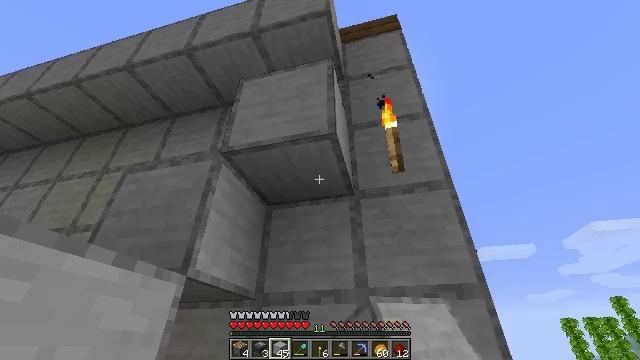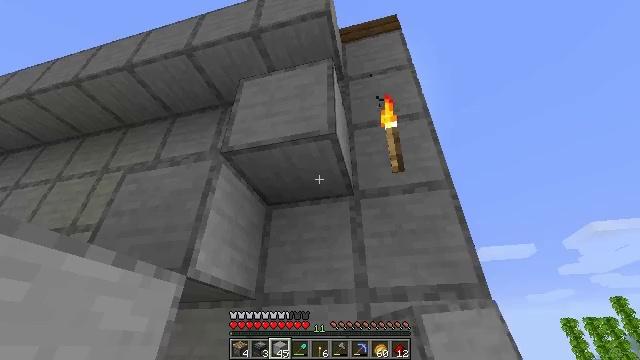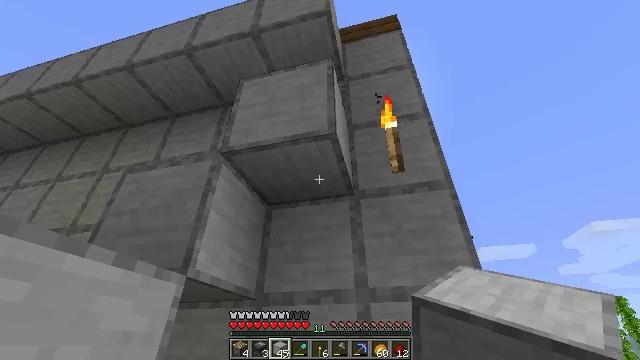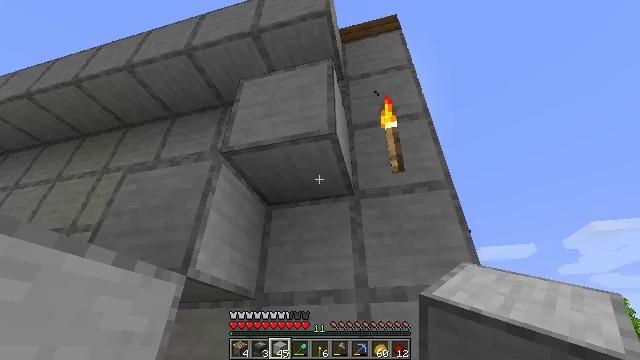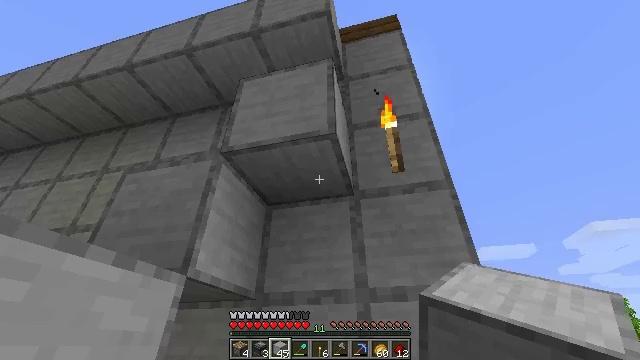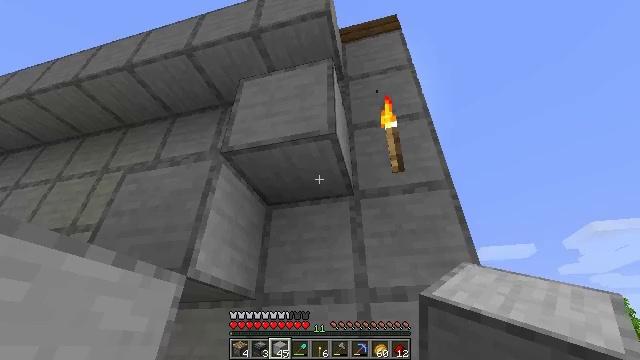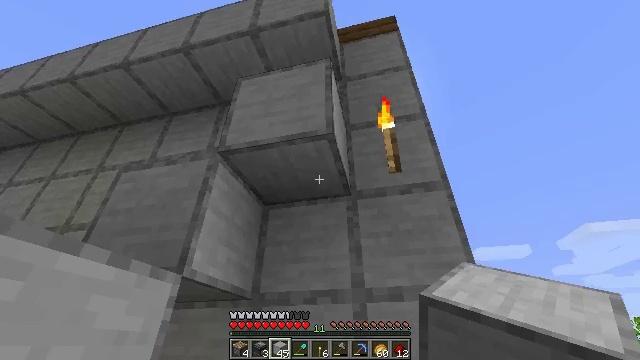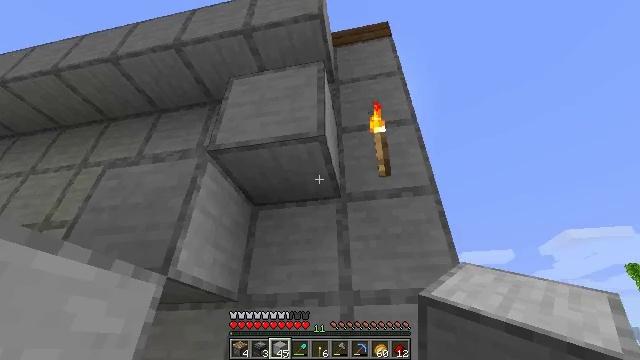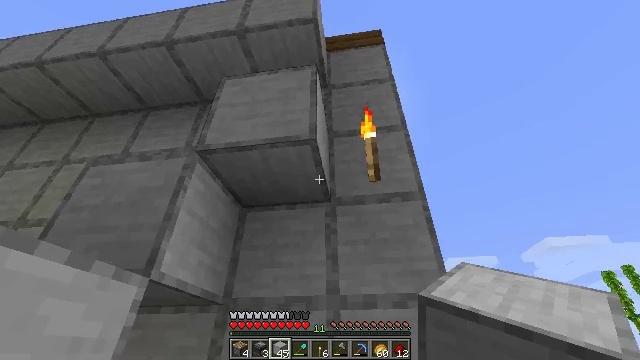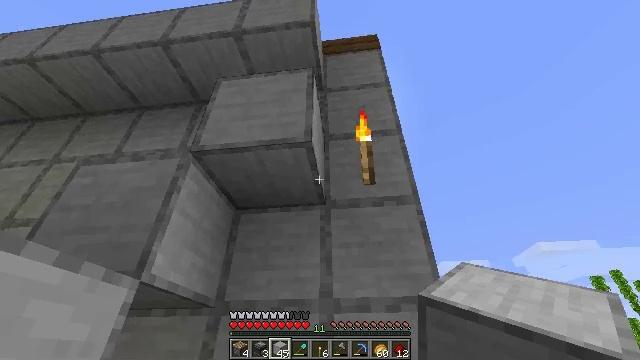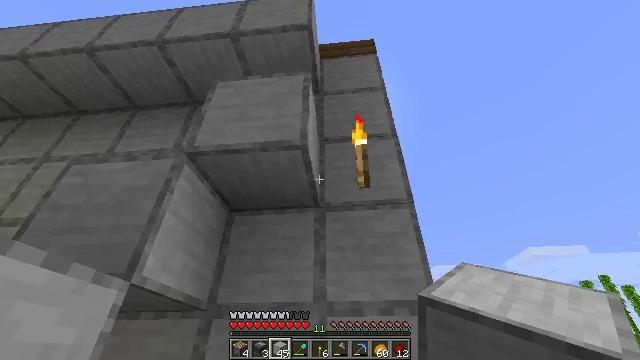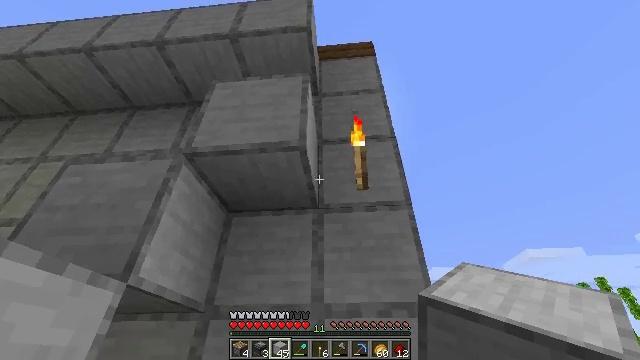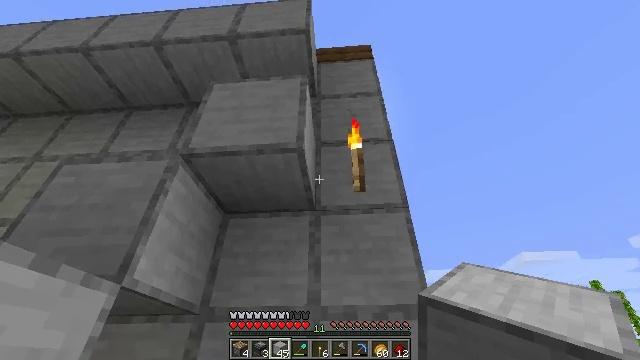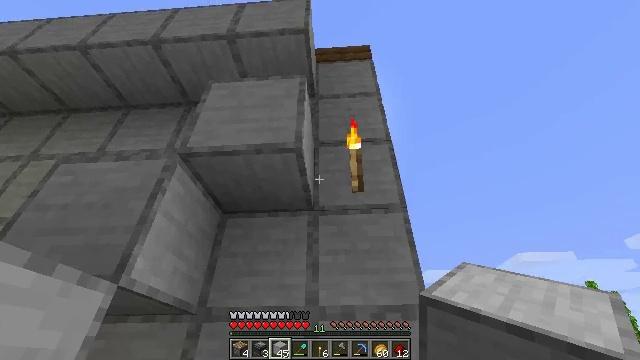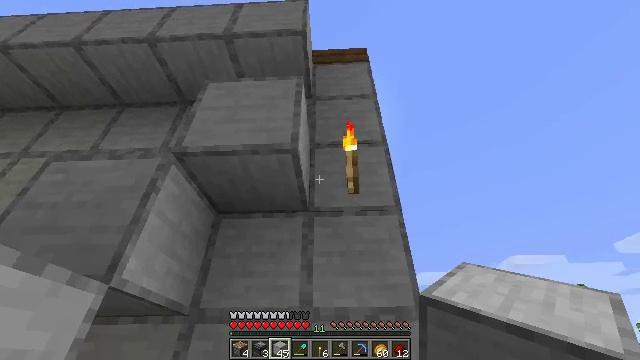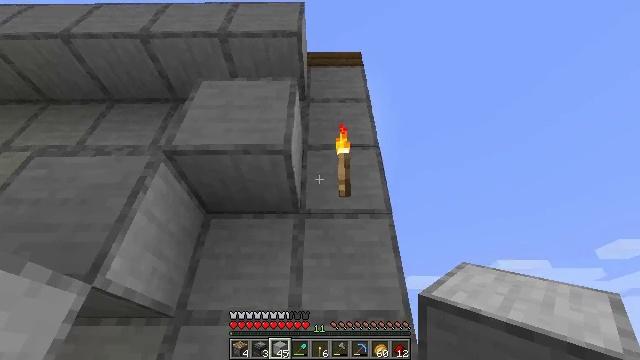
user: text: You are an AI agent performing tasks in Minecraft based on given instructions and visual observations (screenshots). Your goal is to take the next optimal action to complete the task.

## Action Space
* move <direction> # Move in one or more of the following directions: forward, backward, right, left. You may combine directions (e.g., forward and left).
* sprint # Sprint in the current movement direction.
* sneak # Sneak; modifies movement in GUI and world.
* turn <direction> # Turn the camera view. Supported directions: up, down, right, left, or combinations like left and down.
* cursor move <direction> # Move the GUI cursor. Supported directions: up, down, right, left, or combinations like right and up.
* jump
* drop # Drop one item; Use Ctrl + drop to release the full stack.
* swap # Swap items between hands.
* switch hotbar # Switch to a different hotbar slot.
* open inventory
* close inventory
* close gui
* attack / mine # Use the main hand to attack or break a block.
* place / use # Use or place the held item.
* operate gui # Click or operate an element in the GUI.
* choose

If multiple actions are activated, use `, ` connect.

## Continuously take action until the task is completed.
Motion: motion action
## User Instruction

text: Gather smooth stone from the ground.
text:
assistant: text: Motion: no_op
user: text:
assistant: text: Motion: no_op
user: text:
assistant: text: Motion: no_op
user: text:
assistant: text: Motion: no_op
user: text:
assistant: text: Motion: no_op
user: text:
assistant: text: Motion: no_op
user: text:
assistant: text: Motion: turn right
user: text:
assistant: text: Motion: turn right
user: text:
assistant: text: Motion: turn right
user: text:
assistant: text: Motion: turn right
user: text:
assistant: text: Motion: no_op
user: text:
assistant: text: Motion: no_op
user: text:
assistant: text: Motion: no_op
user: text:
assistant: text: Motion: turn right
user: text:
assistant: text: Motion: turn right
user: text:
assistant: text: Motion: turn right
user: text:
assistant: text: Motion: turn right
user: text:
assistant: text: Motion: no_op
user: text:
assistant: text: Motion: no_op
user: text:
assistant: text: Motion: no_op
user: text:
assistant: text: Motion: no_op
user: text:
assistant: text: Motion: no_op
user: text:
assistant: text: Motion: no_op
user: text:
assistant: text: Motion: no_op
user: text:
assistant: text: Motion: no_op
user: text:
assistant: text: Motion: no_op
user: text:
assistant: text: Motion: no_op
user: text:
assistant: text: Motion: no_op
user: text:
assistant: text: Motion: no_op
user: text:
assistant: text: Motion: no_op